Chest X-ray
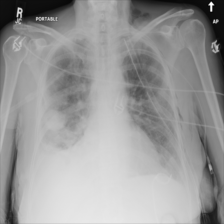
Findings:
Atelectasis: negative
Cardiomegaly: negative
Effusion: positive
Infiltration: positive
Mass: negative
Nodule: negative
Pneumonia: negative
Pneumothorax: negative
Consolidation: negative
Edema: negative
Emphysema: positive
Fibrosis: negative
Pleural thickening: negative
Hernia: negative